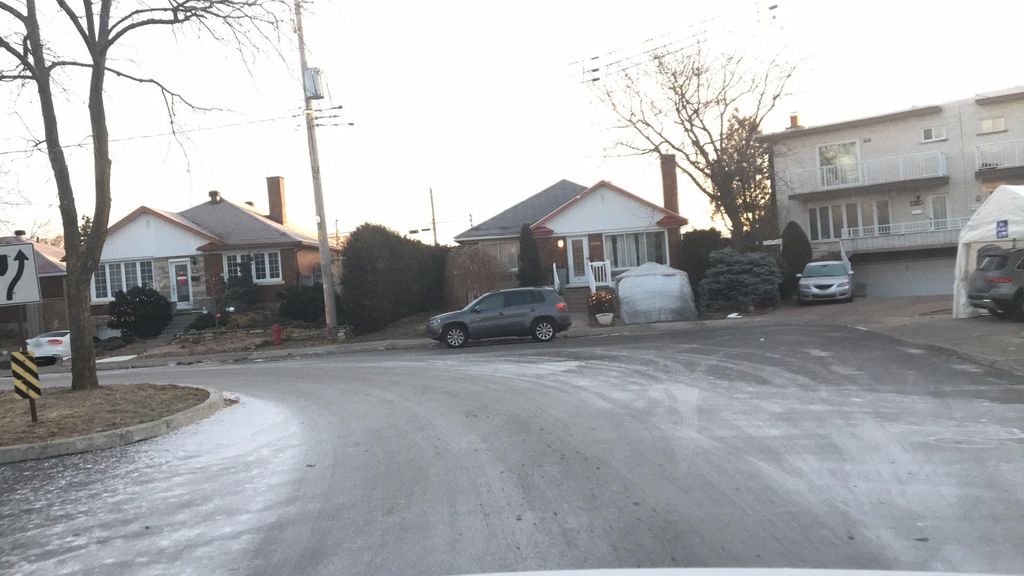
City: montreal